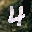
Label: 4